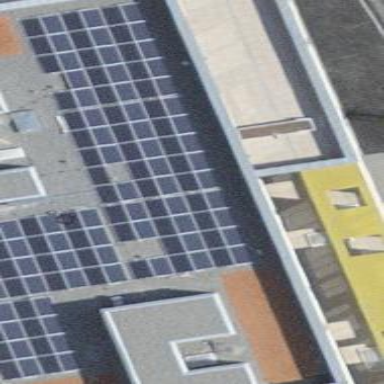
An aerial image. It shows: Solar power generator using photovoltaic method with solar photovoltaic panel types.